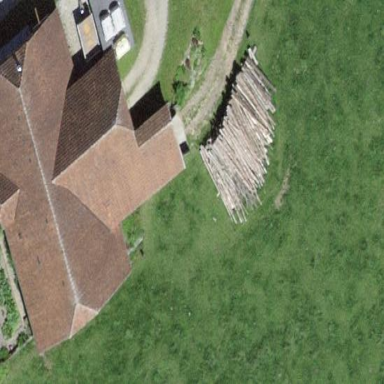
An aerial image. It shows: Rural barn.